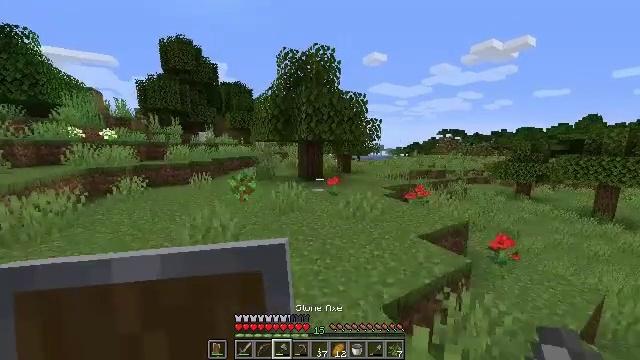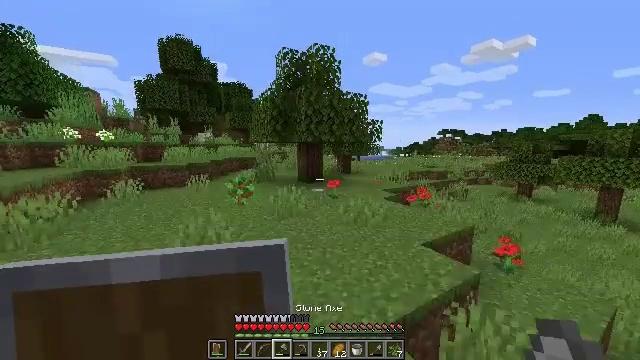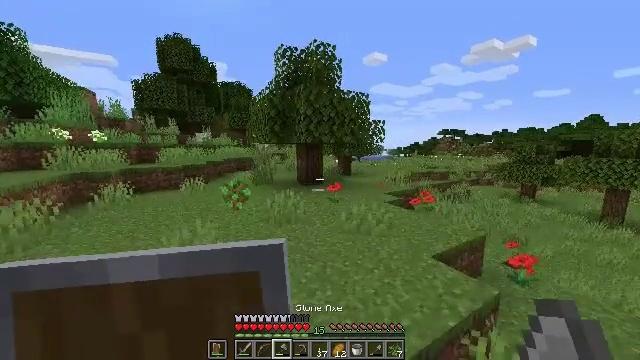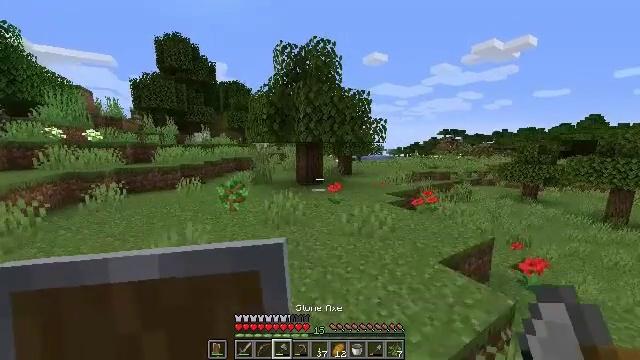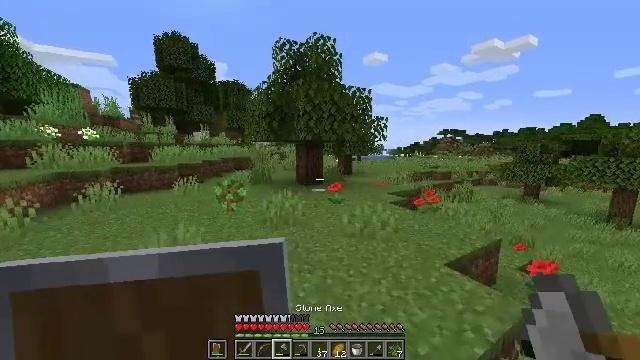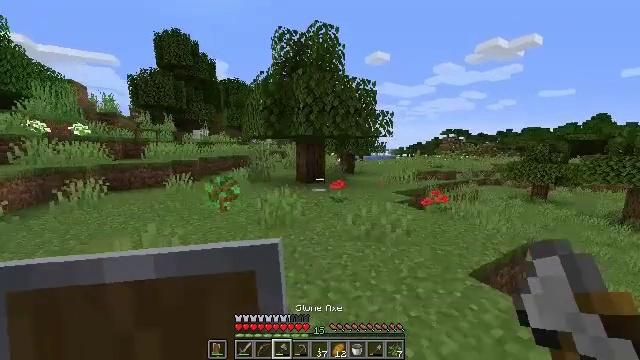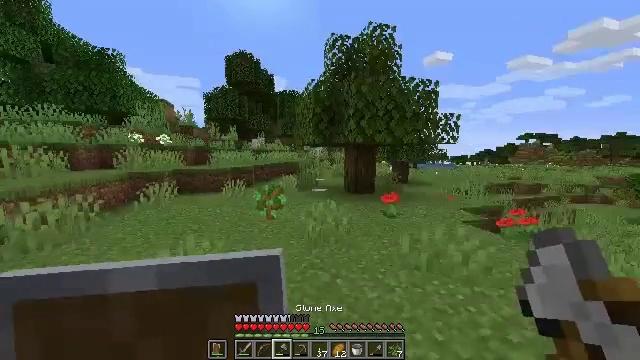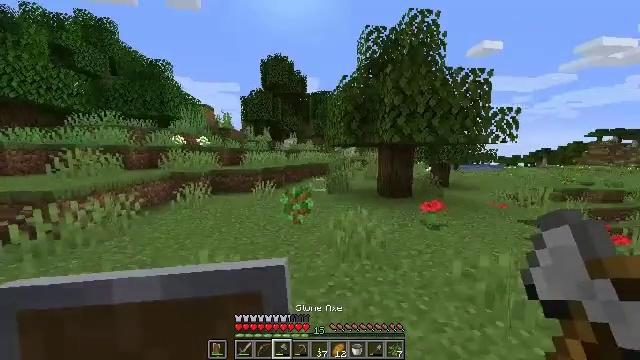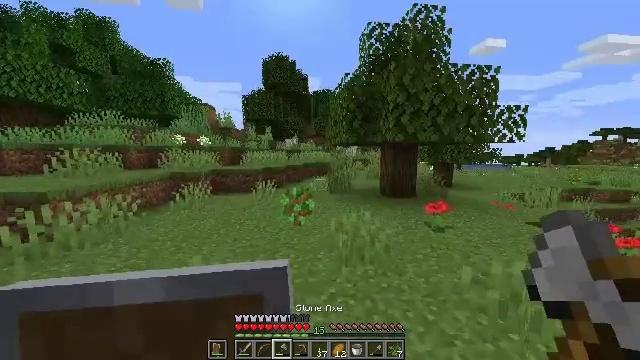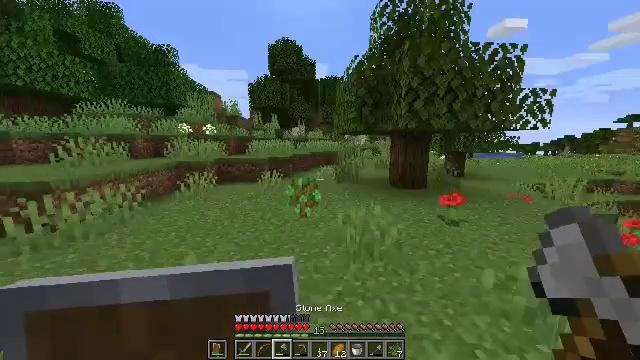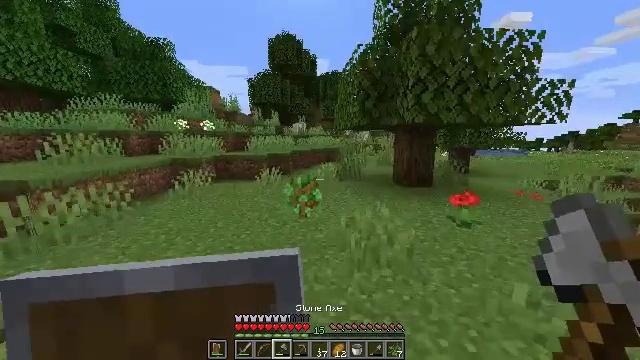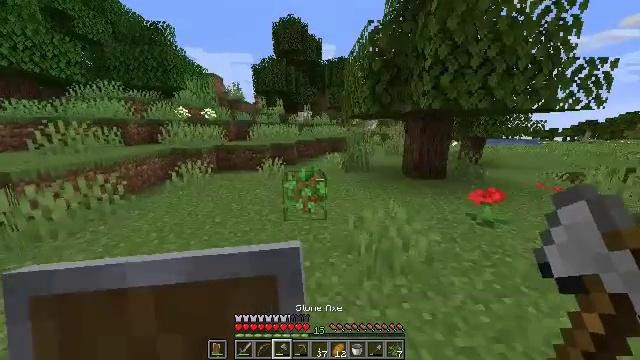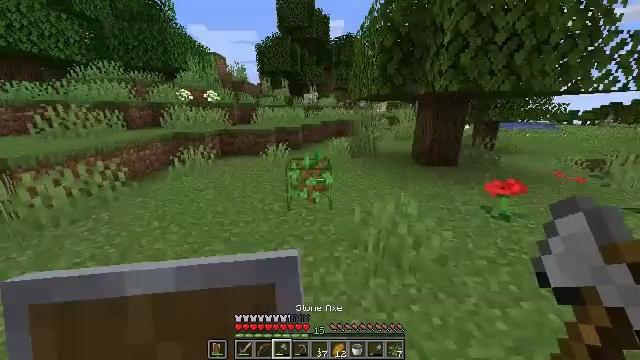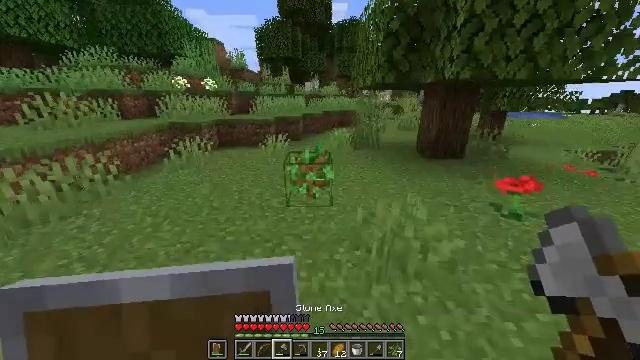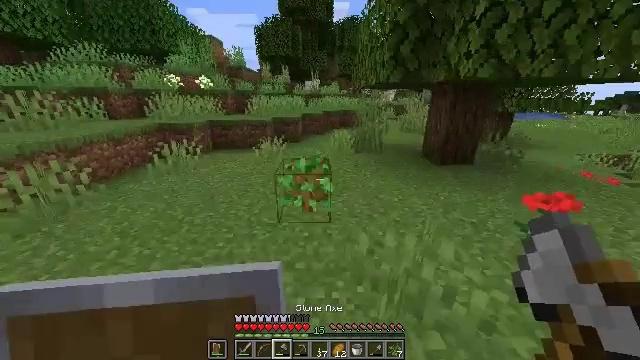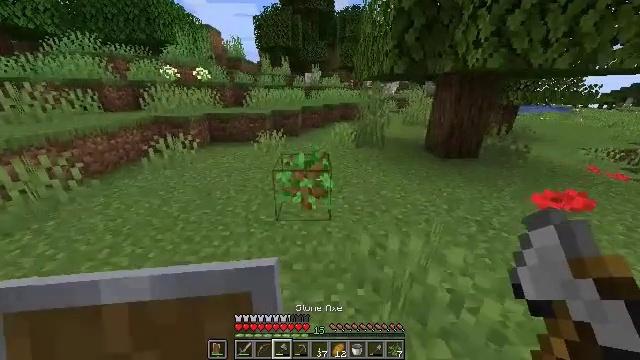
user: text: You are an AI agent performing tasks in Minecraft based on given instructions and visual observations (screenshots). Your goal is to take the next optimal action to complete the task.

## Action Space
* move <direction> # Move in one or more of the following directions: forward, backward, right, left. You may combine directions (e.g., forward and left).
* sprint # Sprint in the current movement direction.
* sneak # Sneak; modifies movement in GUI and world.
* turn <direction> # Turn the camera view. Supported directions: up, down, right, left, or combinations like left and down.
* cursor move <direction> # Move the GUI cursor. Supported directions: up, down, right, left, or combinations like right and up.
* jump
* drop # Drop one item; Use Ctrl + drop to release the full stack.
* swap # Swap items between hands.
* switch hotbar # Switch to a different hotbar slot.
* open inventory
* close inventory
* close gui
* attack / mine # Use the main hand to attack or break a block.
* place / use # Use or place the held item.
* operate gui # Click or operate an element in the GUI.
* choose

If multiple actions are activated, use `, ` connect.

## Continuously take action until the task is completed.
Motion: motion action
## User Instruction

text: Gather the oak sapling from the ground.
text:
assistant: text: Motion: move forward
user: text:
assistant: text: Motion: move forward
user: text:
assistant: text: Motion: move forward
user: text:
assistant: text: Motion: move forward
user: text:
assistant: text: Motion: move forward
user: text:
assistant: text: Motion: move forward, turn left and up
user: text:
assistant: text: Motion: move forward, turn left
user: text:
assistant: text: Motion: move forward
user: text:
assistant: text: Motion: move forward, turn left and down
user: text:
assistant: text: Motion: move forward, turn down
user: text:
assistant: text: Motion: move forward, turn left and down
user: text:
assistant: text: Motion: move forward, turn left and down
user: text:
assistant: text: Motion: move forward, turn down
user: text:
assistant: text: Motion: move forward
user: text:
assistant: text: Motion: move forward, turn down
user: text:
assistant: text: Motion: move forward, turn down, attack / mine
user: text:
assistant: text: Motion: move forward, attack / mine
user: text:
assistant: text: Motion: move forward, turn down
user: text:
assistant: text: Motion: move forward, turn left and down
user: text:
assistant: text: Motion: turn left and down
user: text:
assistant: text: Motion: move forward, turn down
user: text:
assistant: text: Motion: no_op